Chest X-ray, AP view. Patient: 34 years old, sex M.
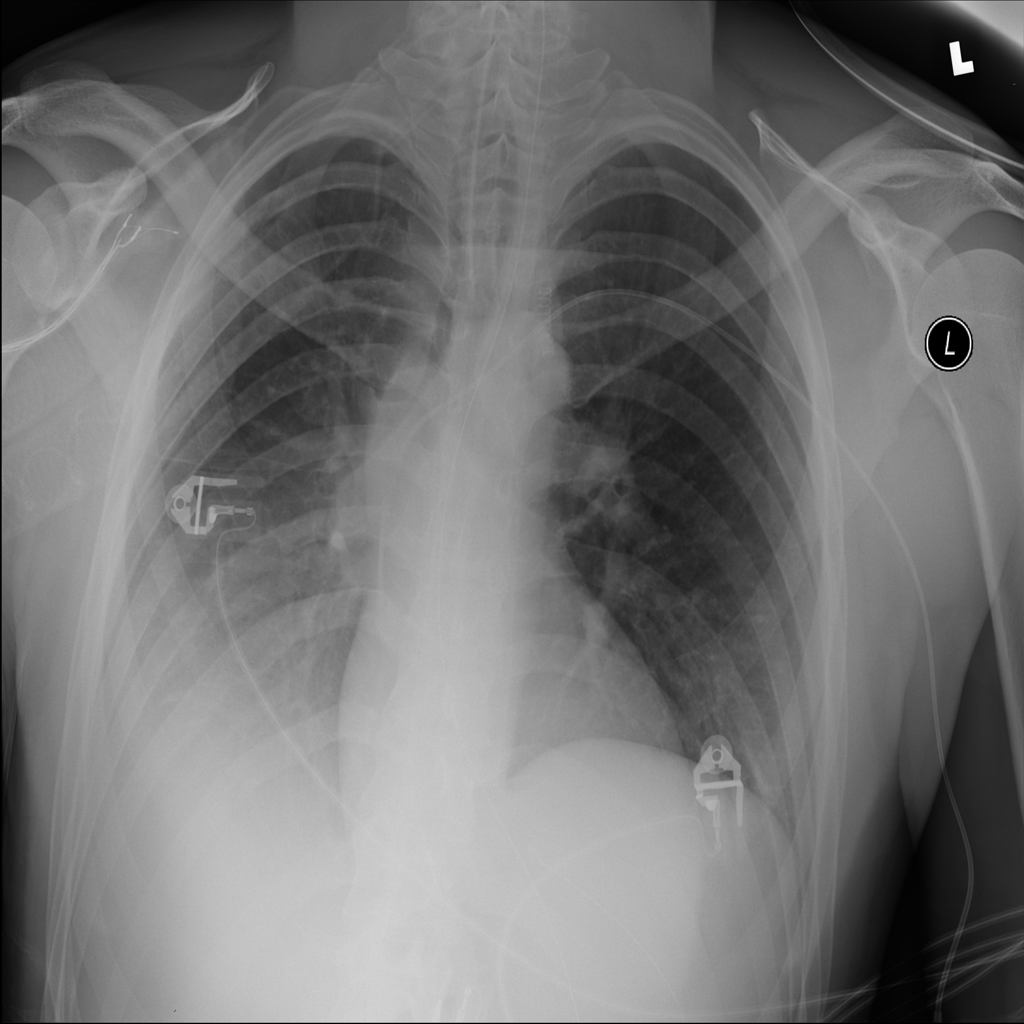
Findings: Infiltration, Pneumonia